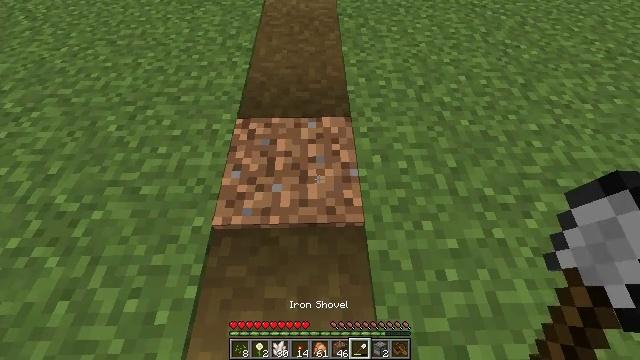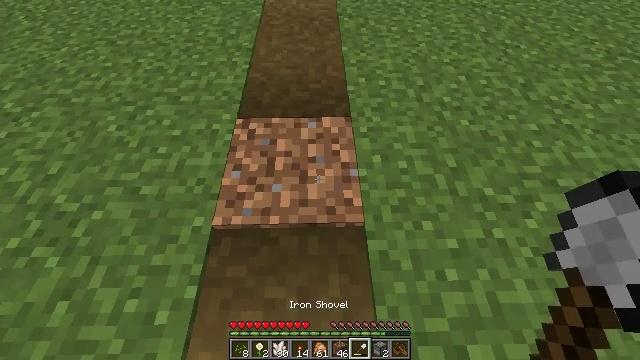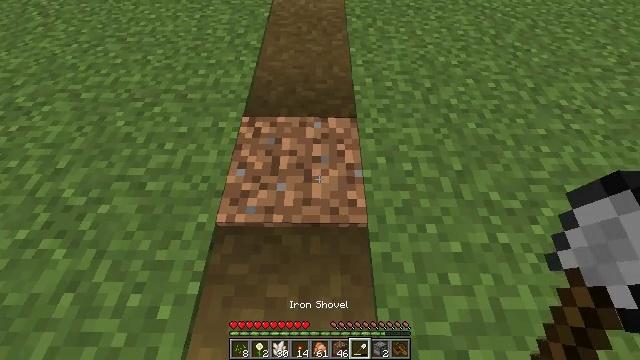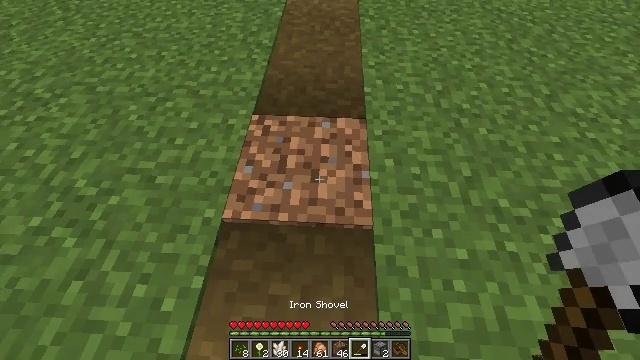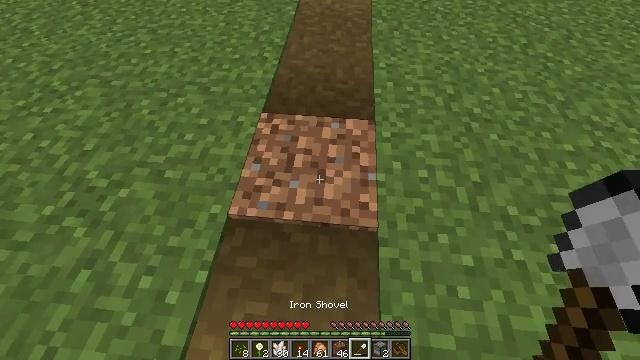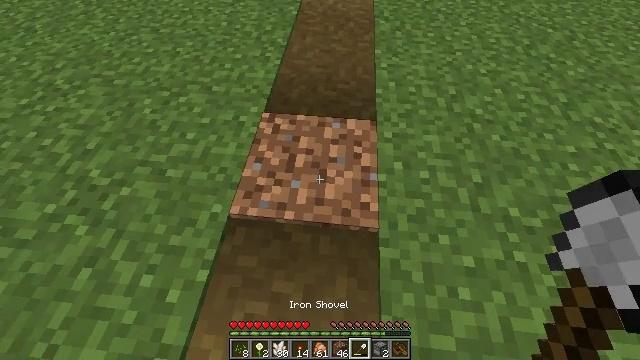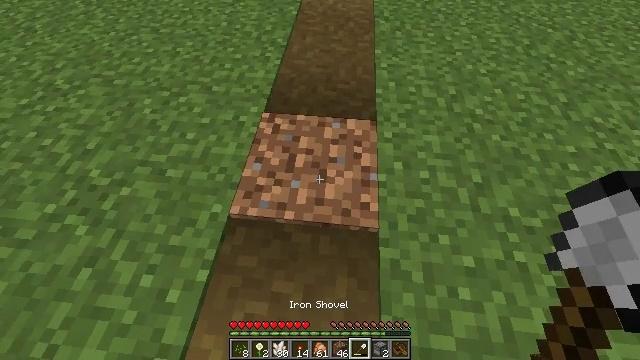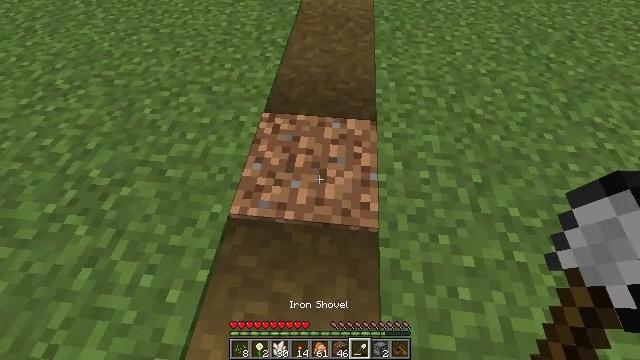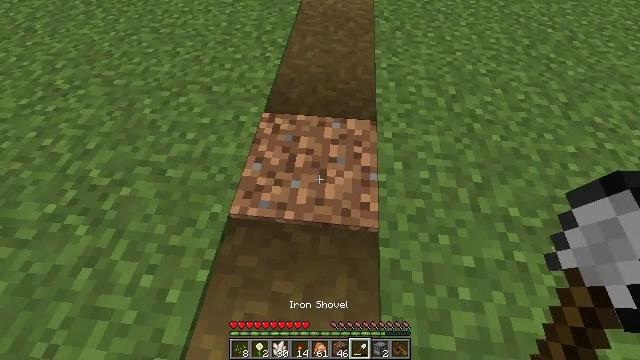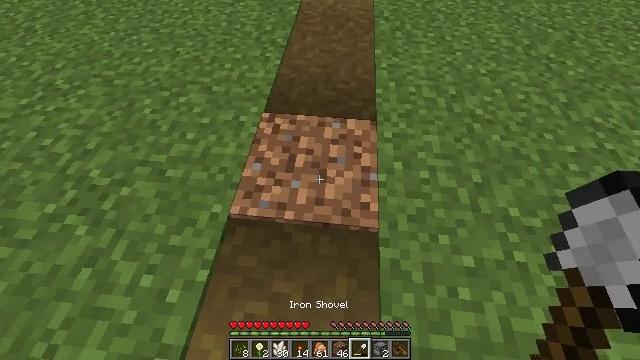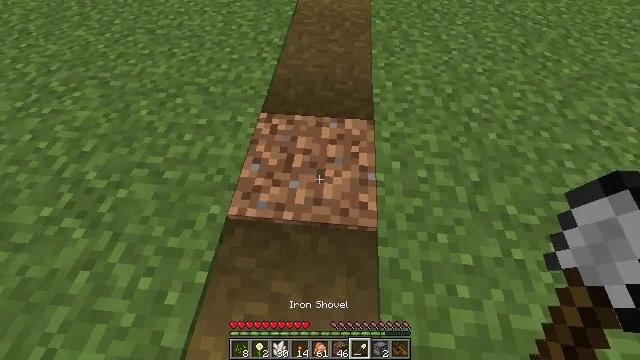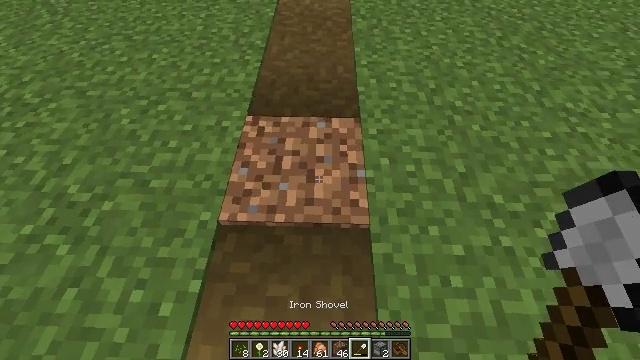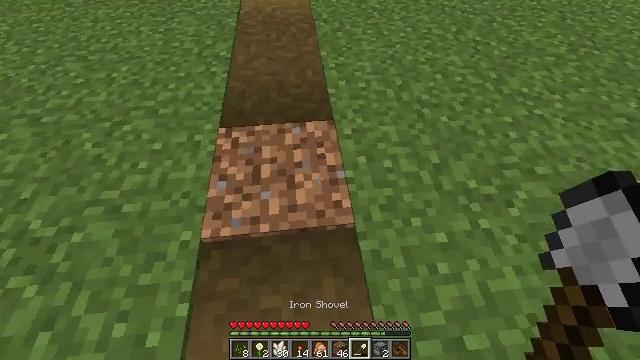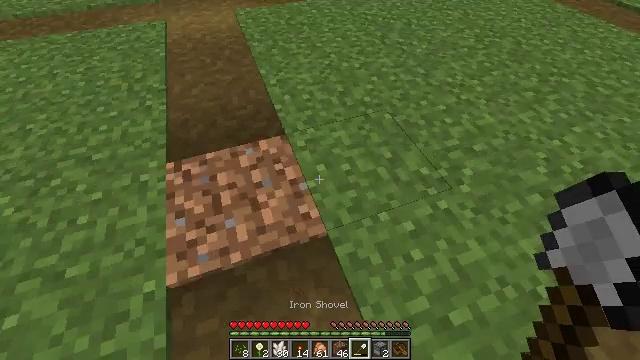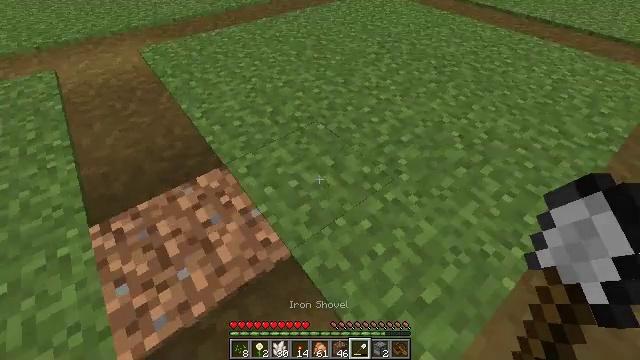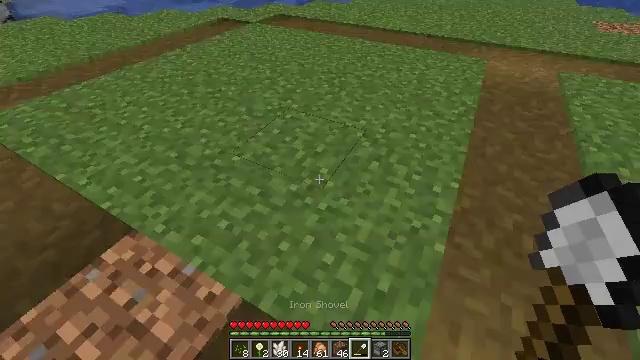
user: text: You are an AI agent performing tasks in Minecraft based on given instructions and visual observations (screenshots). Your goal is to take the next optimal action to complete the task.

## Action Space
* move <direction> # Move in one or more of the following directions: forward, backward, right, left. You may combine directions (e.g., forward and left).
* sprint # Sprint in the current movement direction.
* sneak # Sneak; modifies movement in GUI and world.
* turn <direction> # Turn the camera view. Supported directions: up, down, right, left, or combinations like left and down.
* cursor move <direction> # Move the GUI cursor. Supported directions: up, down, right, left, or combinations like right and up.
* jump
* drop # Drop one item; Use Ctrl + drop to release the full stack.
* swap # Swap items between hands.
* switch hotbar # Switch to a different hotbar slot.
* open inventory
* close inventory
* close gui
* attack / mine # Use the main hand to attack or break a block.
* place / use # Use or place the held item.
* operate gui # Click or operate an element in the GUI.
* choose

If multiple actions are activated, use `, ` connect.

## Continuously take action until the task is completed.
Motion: motion action
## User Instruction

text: Reclaim the grass path segment.
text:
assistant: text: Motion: no_op
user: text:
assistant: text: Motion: turn left
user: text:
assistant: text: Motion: turn left
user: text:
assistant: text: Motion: turn left
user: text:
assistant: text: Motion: no_op
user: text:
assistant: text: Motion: no_op
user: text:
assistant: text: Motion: use / place
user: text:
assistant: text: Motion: use / place
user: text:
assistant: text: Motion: use / place
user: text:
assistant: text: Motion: no_op
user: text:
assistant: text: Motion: turn right
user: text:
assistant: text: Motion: turn right
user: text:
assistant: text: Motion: turn right and up
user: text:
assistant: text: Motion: turn right and up
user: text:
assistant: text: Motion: turn right and up
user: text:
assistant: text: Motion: turn right and up
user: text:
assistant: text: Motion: turn right and up
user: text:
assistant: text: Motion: turn right and up
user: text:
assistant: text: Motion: turn right and up
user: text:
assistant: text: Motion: no_op
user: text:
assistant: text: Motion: no_op
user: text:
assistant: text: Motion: no_op
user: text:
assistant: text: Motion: no_op
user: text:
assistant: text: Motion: turn left
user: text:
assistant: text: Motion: turn left
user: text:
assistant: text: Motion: no_op
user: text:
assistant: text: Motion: turn down
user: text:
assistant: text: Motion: turn down
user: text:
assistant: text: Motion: move left, turn right and down
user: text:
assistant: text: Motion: move left, turn right and down